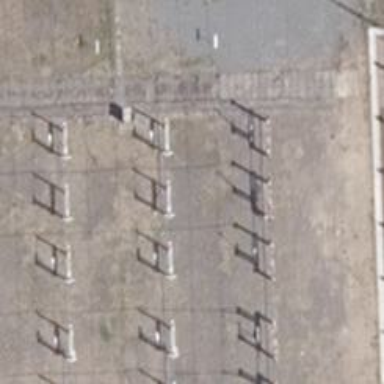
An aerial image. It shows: Three cables of power line.